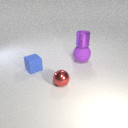
small purple metal cylinder above large purple rubber sphere